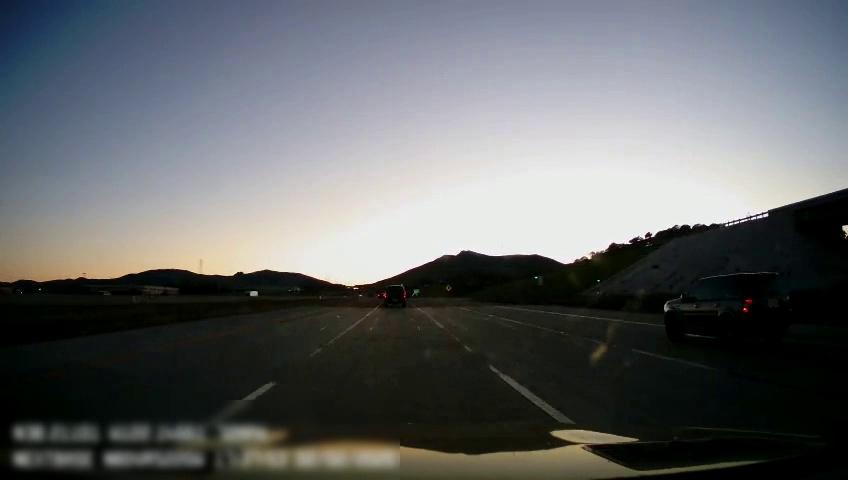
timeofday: Dusk/Dawn/Twilight
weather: Sunny
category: Drivable Space
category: Vehicles | Car
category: Vehicles | Other LV
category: Vehicles | Car
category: Vehicles | SUV
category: Lanes | Alternate Lane
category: Lanes | Current Lane
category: Lanes | Current Lane
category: Lanes | Alternate Lane
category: Lanes | Alternate Lane